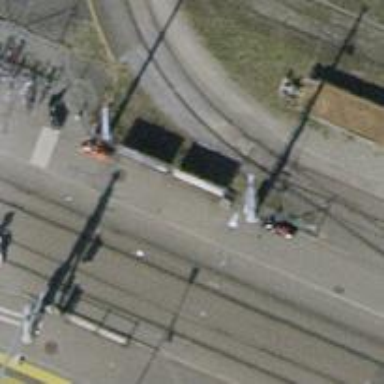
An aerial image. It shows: Tram railway with one track running through service yard. The railway is electrified with contact lines.